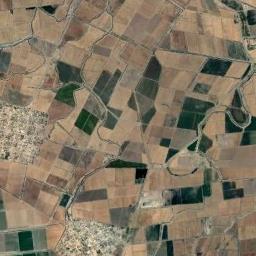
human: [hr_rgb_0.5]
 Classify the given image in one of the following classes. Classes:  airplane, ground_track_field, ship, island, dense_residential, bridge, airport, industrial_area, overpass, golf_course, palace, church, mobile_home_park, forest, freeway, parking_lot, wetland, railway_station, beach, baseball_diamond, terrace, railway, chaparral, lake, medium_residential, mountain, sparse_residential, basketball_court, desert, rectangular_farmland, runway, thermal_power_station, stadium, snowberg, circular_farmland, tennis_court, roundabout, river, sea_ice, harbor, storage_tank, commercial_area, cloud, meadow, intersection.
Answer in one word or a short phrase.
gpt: rectangular_farmland